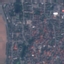
Land use / land cover class: Residential